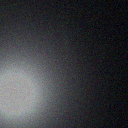
Screen state: off